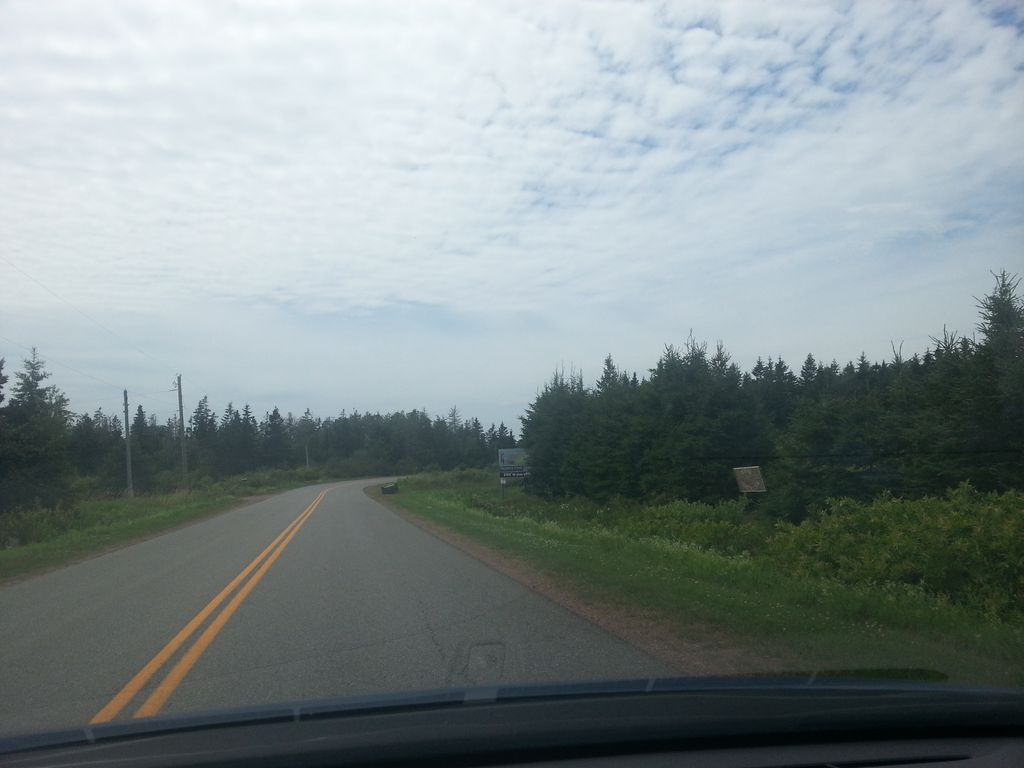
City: charlottetown